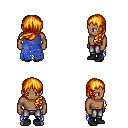
a pixel art fantasy rpg character, male body template, human, dark skin, blue tattered cape, metal pants, light blonde left-swept hairstyle, black shoes, four views (front, back, left, right), 2x2 character sprite sheet, small pixel art, hard edges, no anti-aliasing